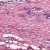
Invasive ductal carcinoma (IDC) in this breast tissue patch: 1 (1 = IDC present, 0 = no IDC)